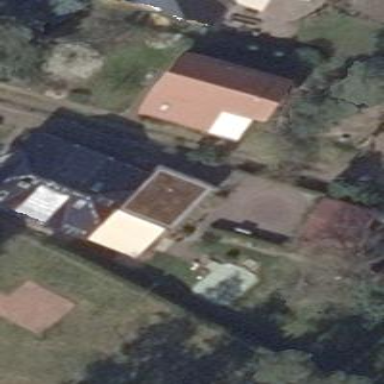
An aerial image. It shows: Simple and straightforward house.